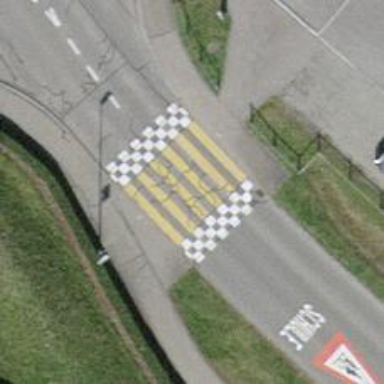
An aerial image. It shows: Road with crossing that includes traffic calming table.